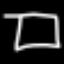
Label: square